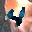
Label: 4